Interaction volume radius: 10 \u00c5
Interaction volume height: 15 \u00c5
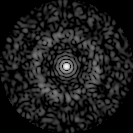
Disorder parameter: 0.8372